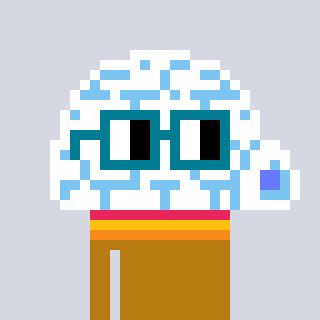
a pixel art character with square dark green glasses, a igloo-shaped head and a gold-colored body on a cool background